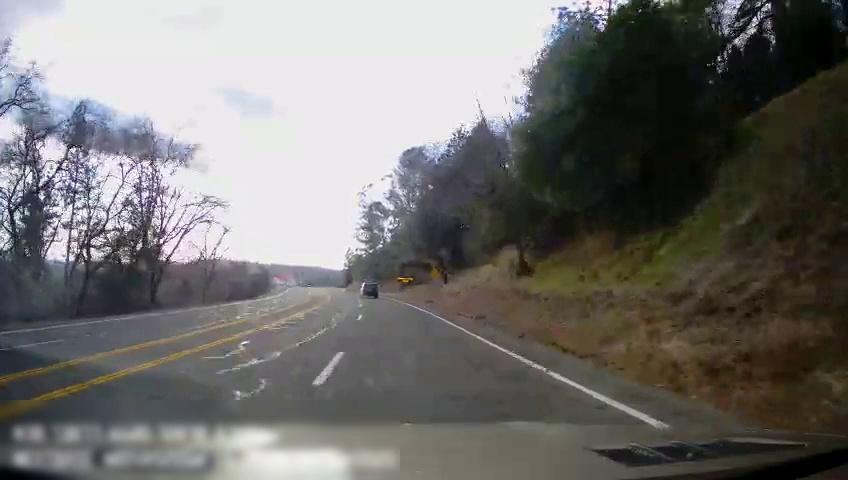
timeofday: Day
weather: Cloudy
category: Drivable Space
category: Vehicles | SUV
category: Lanes | Opposite Lane
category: Lanes | Alternate Lane
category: Lanes | Alternate Lane
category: Lanes | Current Lane
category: Lanes | Current Lane
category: Traffic | Signs
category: Traffic | Signs